Question: I currently need to display a boat/cruise ship route in a MapView, something like this

I started coding my version of it, but since every example that I see of water routes are the same I started wondering if there was a "standard" method of doing it. I have been searching for hours and haven't found anything yet, so I decided to ask here.
Here's what I have so far:
'''
Point point2 = new Point();
projection.toPixels(gp2, point2);
paint.setStrokeWidth(5);
paint.setPathEffect(new DashPathEffect(new float[] {8,12}, 5));
paint.setAlpha(defaultColor==Color.parseColor("#6C8715")?200:100);
canvas.drawLine(point.x, point.y, point2.x,point2.y, paint);
'''
It is working and the only thing left to do is adjust the line every time that the user zooms.
Is this the way to do it, or there's a standard way of doing it?
Any help is appreciated, thank you.
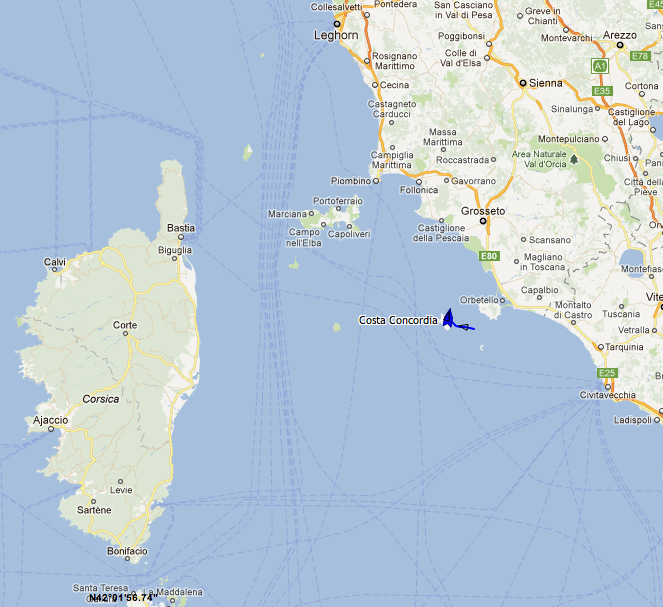
Answer: If you move your code to an <URL> class.
'''
import com.google.android.maps.Overlay;
class PathOverlay extends Overlay {
private void List<GeoPoint>geoPoints;
public PathOverlay(List<GeoPoint> points) {
this.geoPoints = geoPoints;
}
public void draw(Canvas canvas, MapView mapView, boolean shadow) {
super.draw(canvas, mapv, shadow);
Paint paint = new Paint();
paint.setStrokeWidth(5);
paint.setPathEffect(new DashPathEffect(new float[] {8,12}, 5));
paint.setAlpha(defaultColor==Color.parseColor("#6C8715")?200:100);
Path path = new Path();
boolean isFirst = true;
for (GeoPoint geoPoint : this.geoPoints) {
Point point = new Point();
mapView.getProjection().toPixels(geoPoint, point);
if (isFirst) {
isFirst = false;
path.moveTo(point.x, point.y);
}
else {
path.lineTo(point.x,point.y);
}
}
canvas.drawPath(path, paint);
}
}
'''